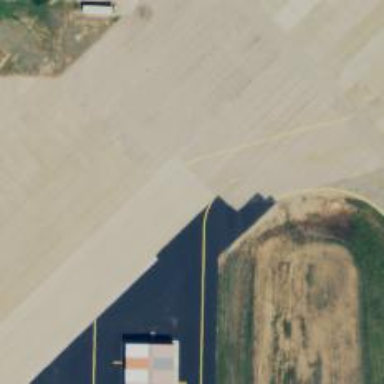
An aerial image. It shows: View of taxiway at the airport.